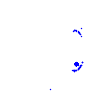
Particle: electron